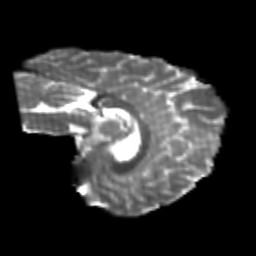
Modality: T2w
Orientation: sagittal
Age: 22
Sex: female
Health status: healthy
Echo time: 0.074 s